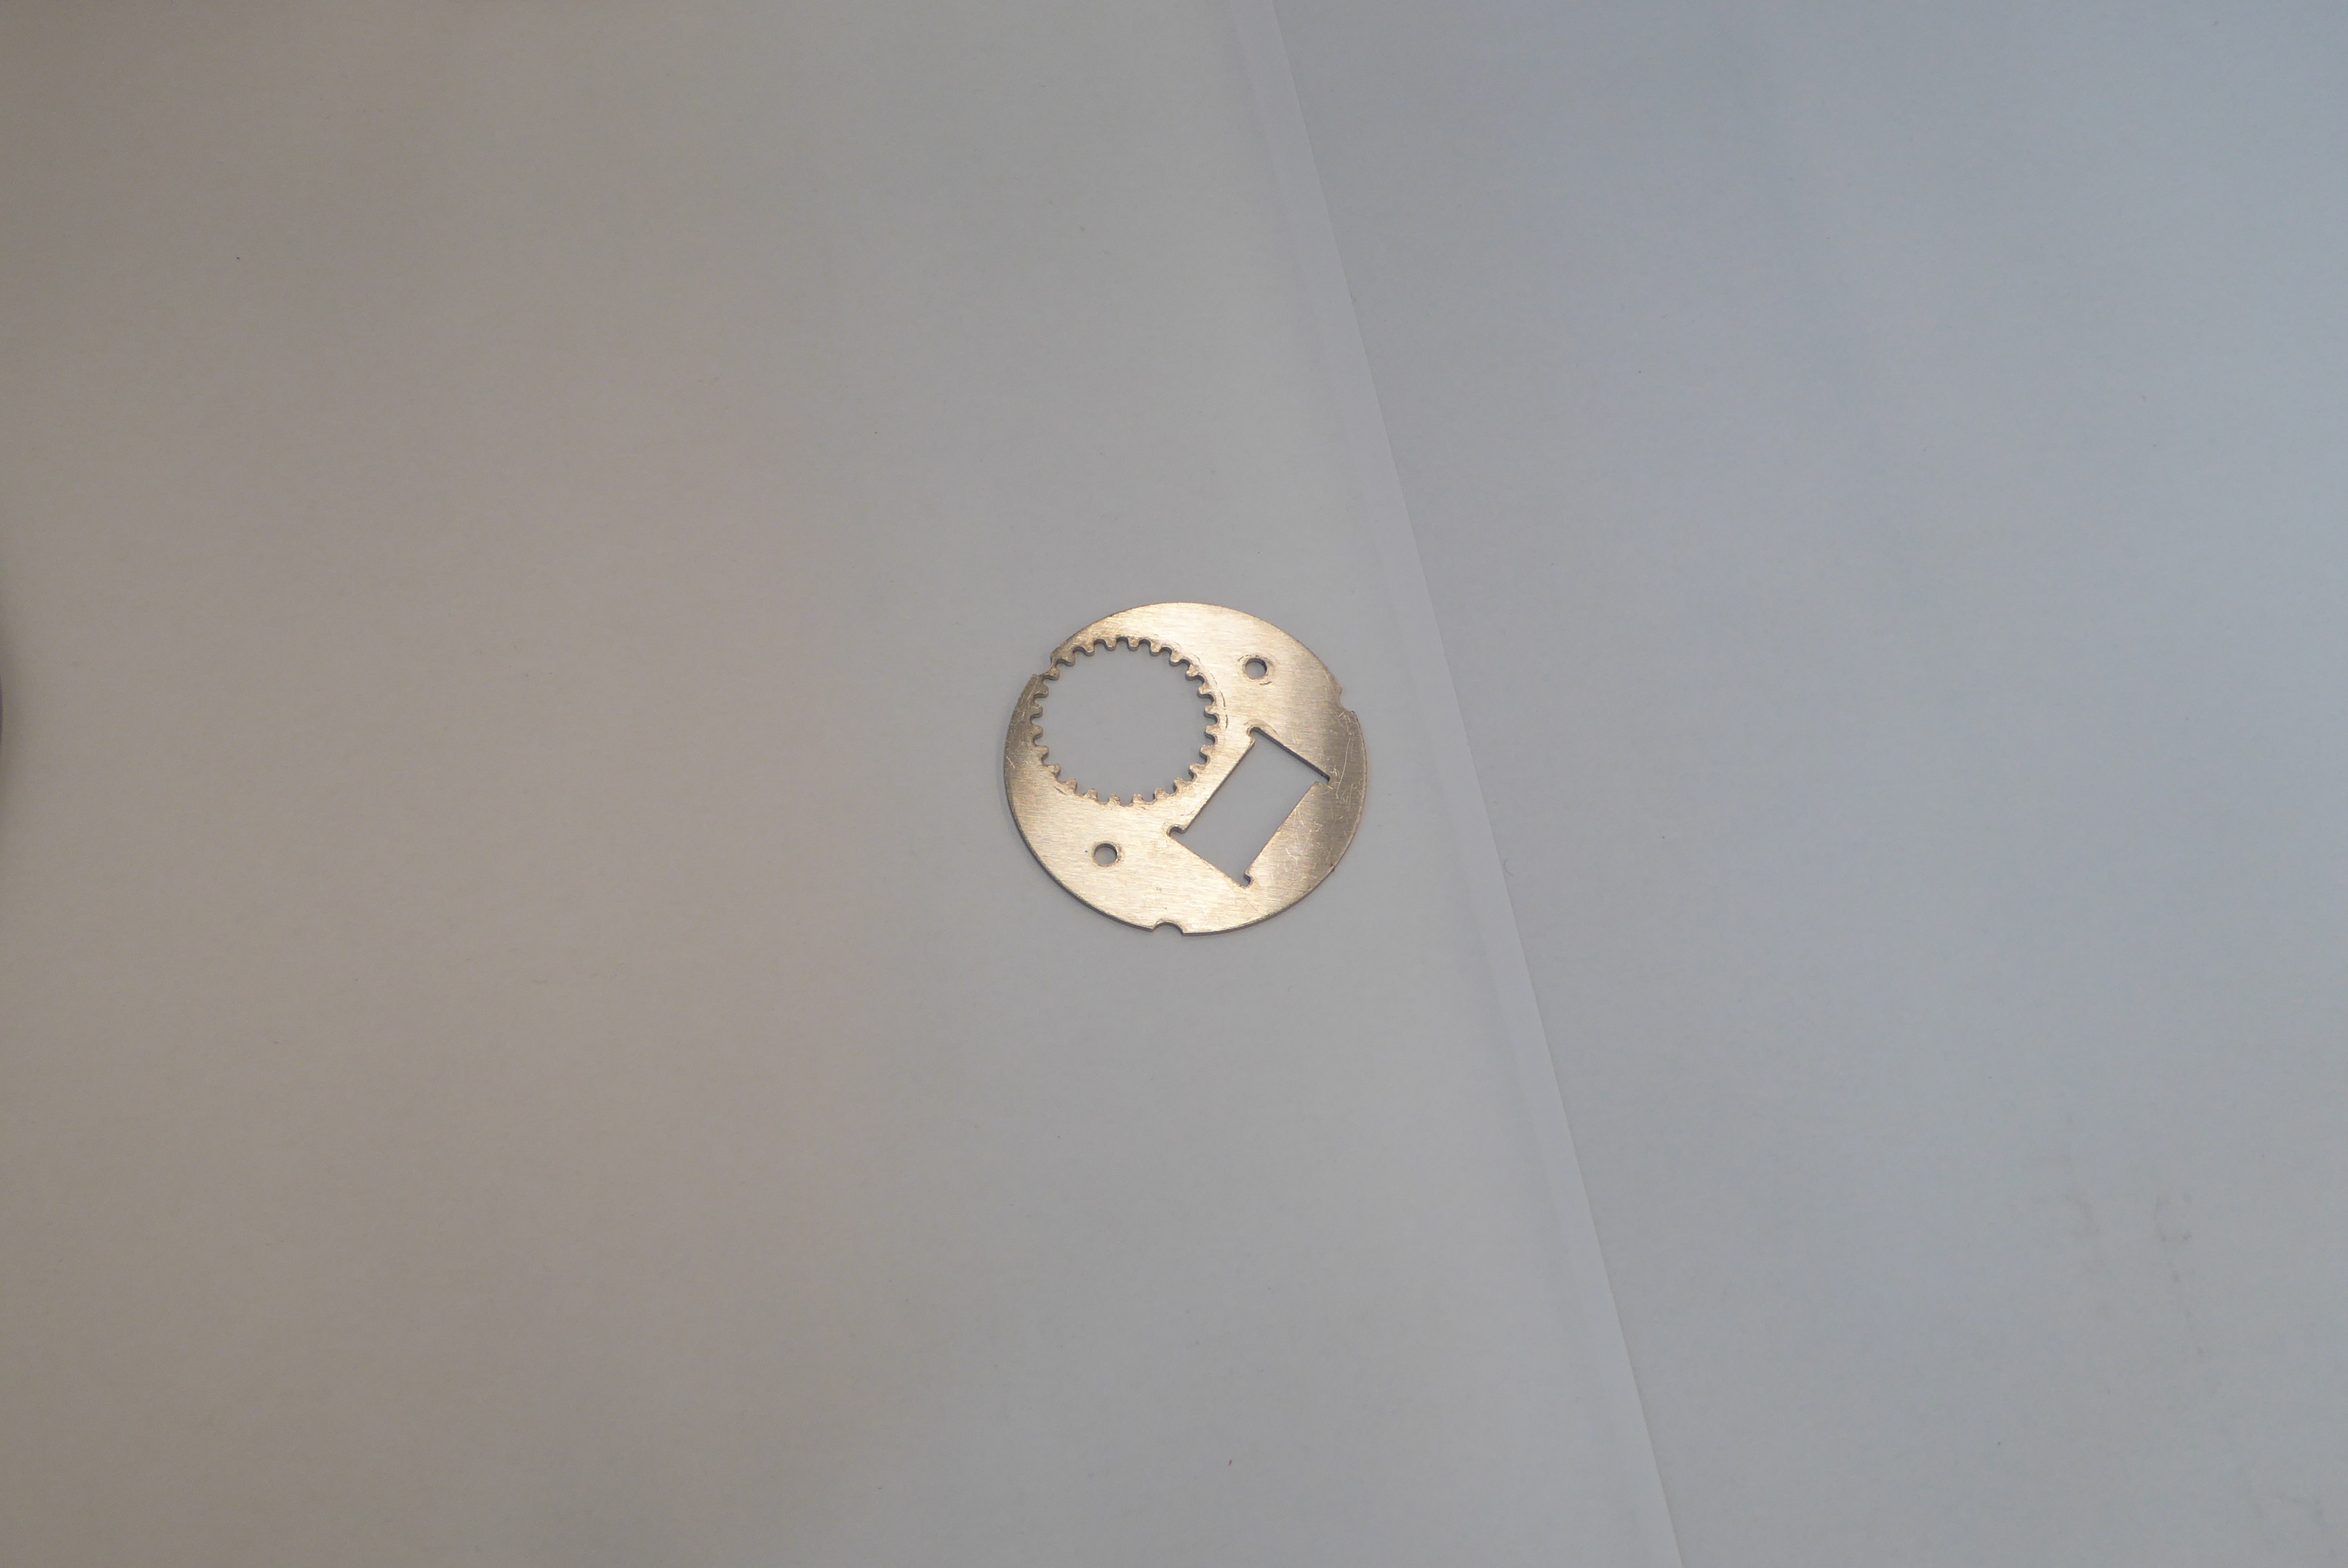
Label: Bottle Opener - Inlay